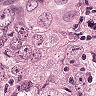
Metastatic tissue present: yes